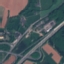
Land use / land cover: Highway